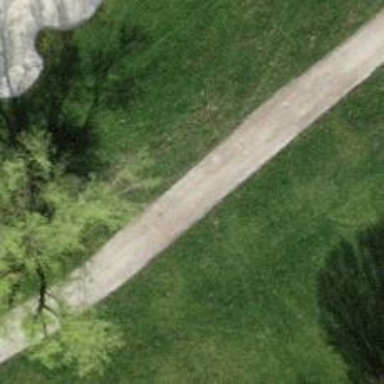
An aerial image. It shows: Designated golf cart path that is service road.